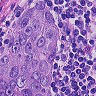
Metastatic tissue present: yes